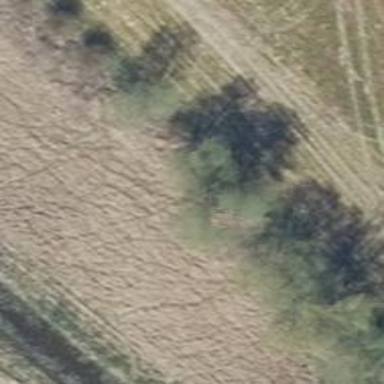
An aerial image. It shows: Row of deciduous broadleaved trees.